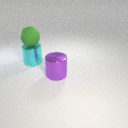
large purple metal cylinder to the right of large cyan metal cylinder